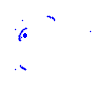
Particle: kaon